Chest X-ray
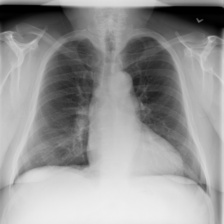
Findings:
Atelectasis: negative
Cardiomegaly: negative
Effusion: negative
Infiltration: positive
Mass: negative
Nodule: negative
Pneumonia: negative
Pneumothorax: negative
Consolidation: negative
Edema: negative
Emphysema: negative
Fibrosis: negative
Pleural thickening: negative
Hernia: negative